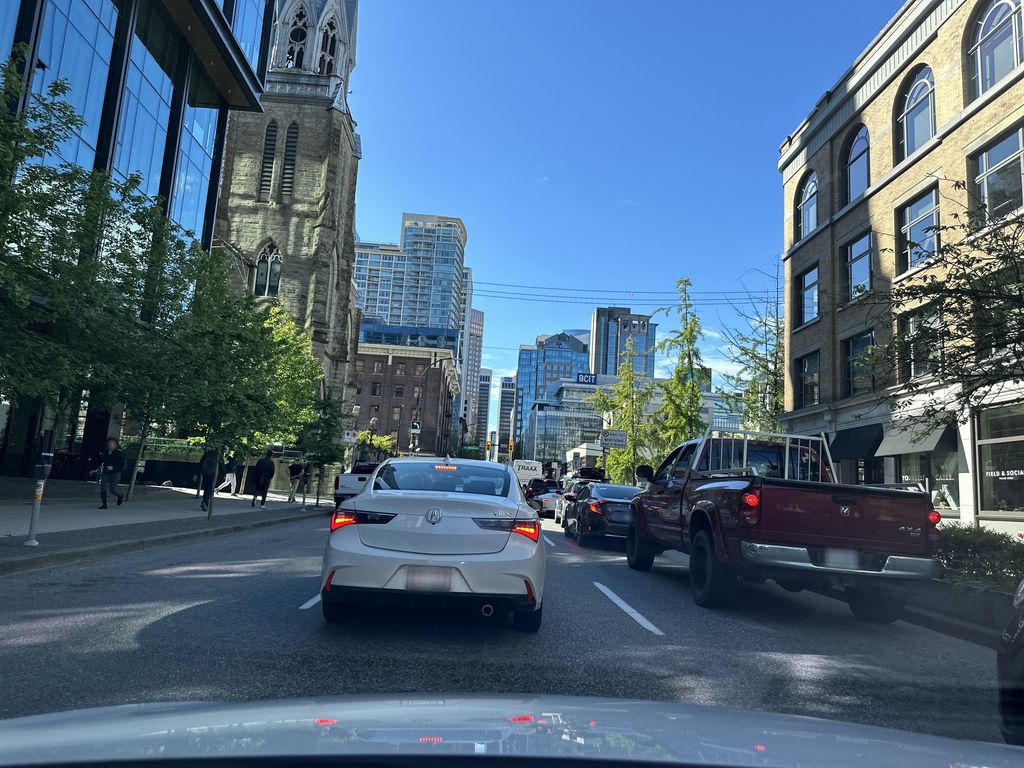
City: vancouver